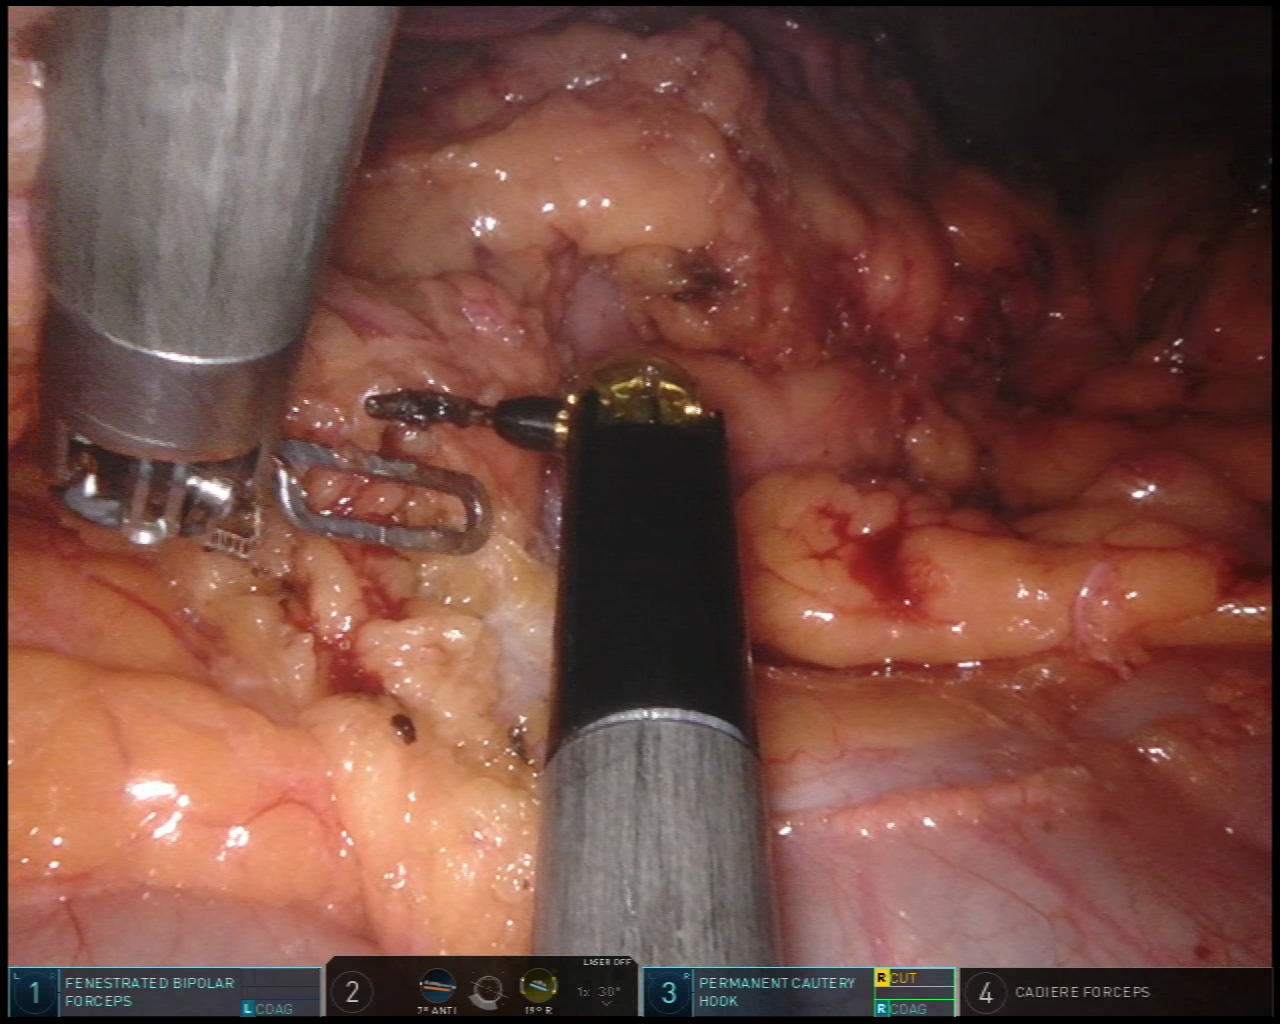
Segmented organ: stomach
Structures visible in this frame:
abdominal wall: no
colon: no
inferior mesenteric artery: no
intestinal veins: no
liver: no
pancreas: no
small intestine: no
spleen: no
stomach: yes
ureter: no
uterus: no
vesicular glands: no